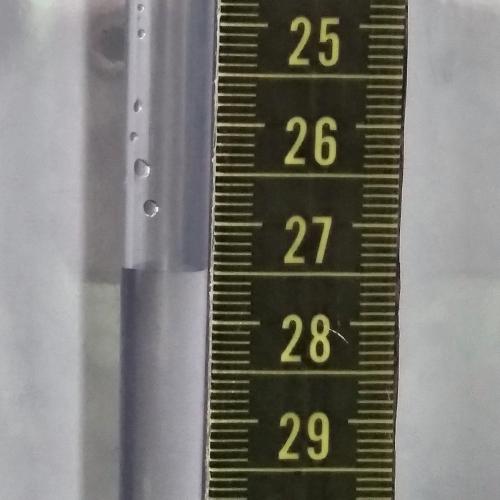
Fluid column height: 27.5 cm